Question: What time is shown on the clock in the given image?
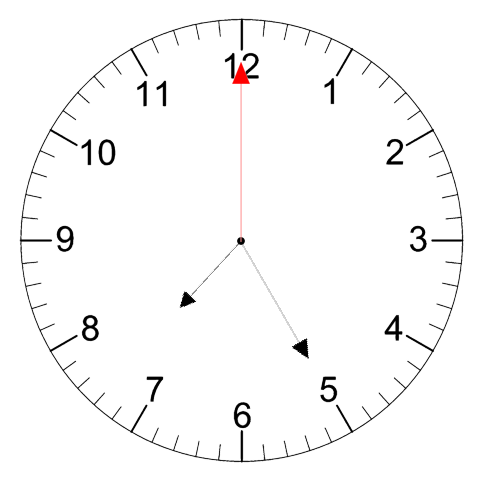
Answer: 07:25:00